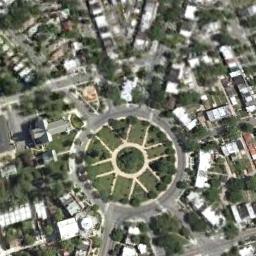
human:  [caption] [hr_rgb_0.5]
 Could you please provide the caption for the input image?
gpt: The roundabout with some exits and entrances is in the residential area and a lawn is in the middle of the roundabout .

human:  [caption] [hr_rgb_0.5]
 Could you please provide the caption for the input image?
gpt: There are many bifurcated roads with many moving and waiting vehicles at the roundabout, Many neatly arranged buildings and some trees around the roundabout .

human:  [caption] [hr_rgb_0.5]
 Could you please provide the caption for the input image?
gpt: There are many trees and buildings around the roundabout .

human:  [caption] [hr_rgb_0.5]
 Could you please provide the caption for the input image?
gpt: The roundabout is on the grass next to trees and buildings .

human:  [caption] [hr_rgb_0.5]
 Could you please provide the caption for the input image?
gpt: There are some green trees and white buildings around the roundabout .